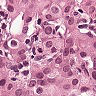
Metastatic tissue present: yes